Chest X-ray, AP view. Patient: 26 years old, sex M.
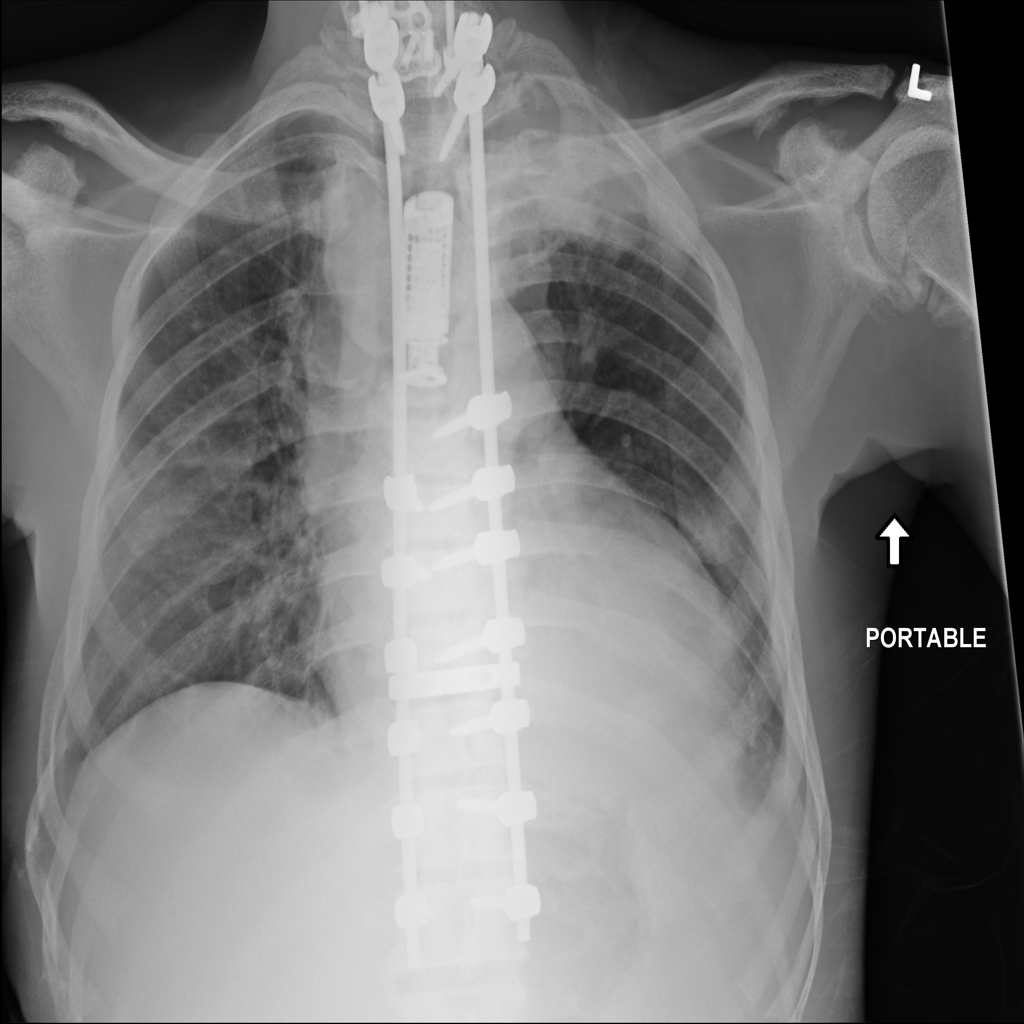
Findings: Effusion, Mass